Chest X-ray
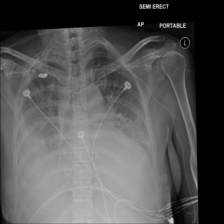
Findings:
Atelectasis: negative
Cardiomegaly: negative
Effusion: negative
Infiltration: negative
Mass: negative
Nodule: negative
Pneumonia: negative
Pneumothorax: negative
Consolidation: negative
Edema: negative
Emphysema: negative
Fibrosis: negative
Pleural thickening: negative
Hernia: negative